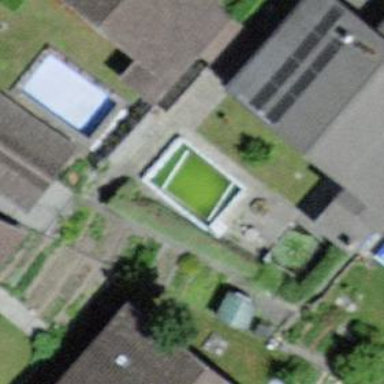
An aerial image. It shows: Swimming pool located in leisure land.